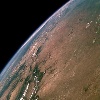
Label: land